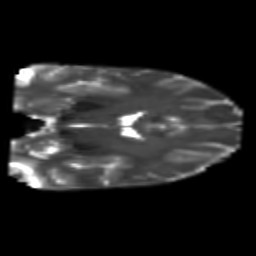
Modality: T2w
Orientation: coronal
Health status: healthy
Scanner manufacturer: philips
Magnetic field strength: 3 T
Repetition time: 6.964 s
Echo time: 0.092 s